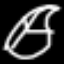
Label: leaf